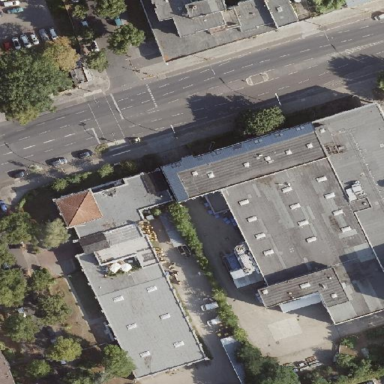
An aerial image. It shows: Commercial building.